Aerial crown-view tile of a tropical tree (Barro Colorado Island, Panama), acquired 20241014:
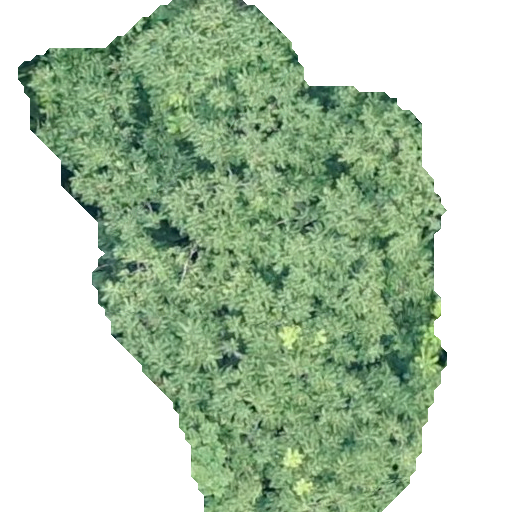
Species: Spondias radlkoferi
GBIF accepted scientific name: Spondias radlkoferi
Crown area: 234.563 m²